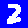
Digit: 2